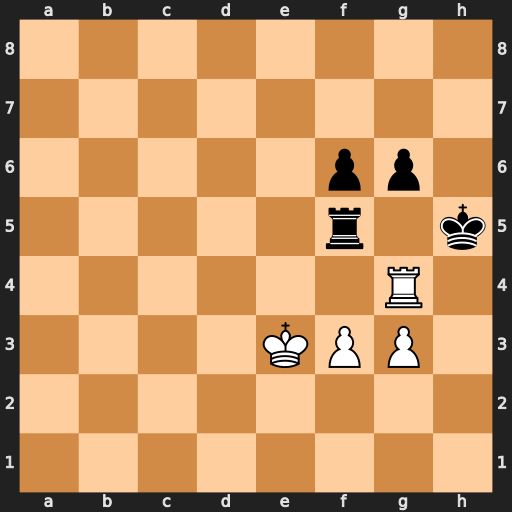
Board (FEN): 8/8/5pp1/5r1k/6R1/4KPP1/8/8
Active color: w
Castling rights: -
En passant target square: -
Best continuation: Rh4+ Kg5 f4+ Rxf4 Rxf4